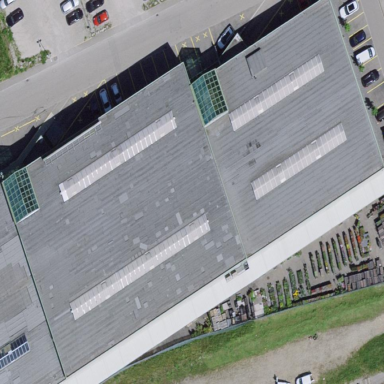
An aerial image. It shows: Industrial building.